Как показано на рисунке $a$, однородный тонкий стержень $AB$ длиной $l_2$ и массой $m$ подвешен за один из концов к неподвижной точке $O$ с помощью невесомой нерастяжимой нити длины $l_1$. В начальный момент времени система находится в статическом равновесии, все последующие движения происходят в одной и той же вертикальной плоскости. Прикладывая горизонтальную силу к точке $D$, стержню мгновенно передают импульс $p$. Оказалось, что сразу после этого угловая скорость $\omega_0$ вращения точки $B$ вокруг подвеса $O$ совпадает с угловой скоростью вращения стержня вокруг своего центра.
Найдите расстояние $x=DB$ и значение $\omega_0$. Предположим, что в определенный момент времени углы, которые нить и стержень образуют с вертикалью, равны соответственно $\theta_1$ и $\theta_2$, как показано на рисунке $b$, а их угловые скорости равны соответственно $\omega_1$ и $\omega_2$.
Найдите угловые ускорения $\alpha_1$ и $\alpha_2$ нити и стрежня соответственно.
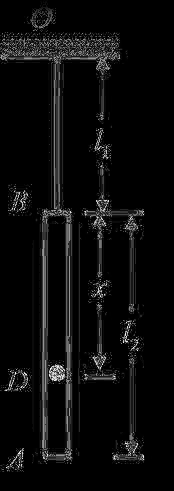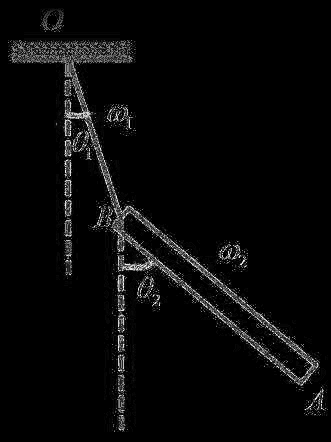
Найдите расстояние $x=DB$ и значение $\omega_0$.
Ответ: $$x = \left[ \frac{1}{2} + \frac{l_2}{6 \left( 2l_1 + l_2 \right)} \right] l_2,$$ $$\omega_0 = \frac{2p}{m \left( 2l_1 + l_2 \right)}$$

Найдите угловые ускорения $\alpha_1$ и $\alpha_2$ нити и стрежня соответственно.
Ответ: $$\alpha_{1}=-\frac{2 g\left[\sin \theta_{1}+3 \cos \theta_{2} \sin \Delta \theta\right]+3 l_{1} \omega_{1}^{2} \sin \left[2\Delta \theta\right]+4 l_{2} w_{2}^{2} \sin \Delta \theta}{2 l_{1}\left[1+3 \sin ^{2}\Delta \theta\right]},$$ $$\alpha_{2}=\frac{12 g \cos \theta_{1} \sin \Delta \theta+12 l_{1} \omega_{1}^{2} \sin \Delta \theta+3 l_{2} \omega_{2}^{2} \sin \left[2\Delta \theta\right]}{2 l_{2}\left[1+3 \sin ^{2}\Delta \theta\right]},$$ где $\Delta \theta=\theta_1-\theta_2$.
Темы:
T, Механика, Динамика, Китайские